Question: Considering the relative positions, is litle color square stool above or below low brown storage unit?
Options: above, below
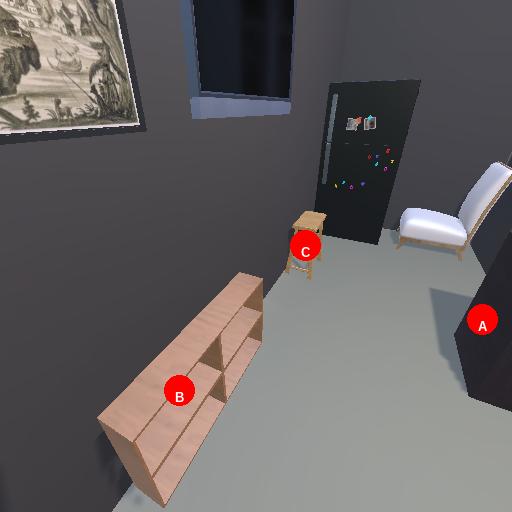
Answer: above